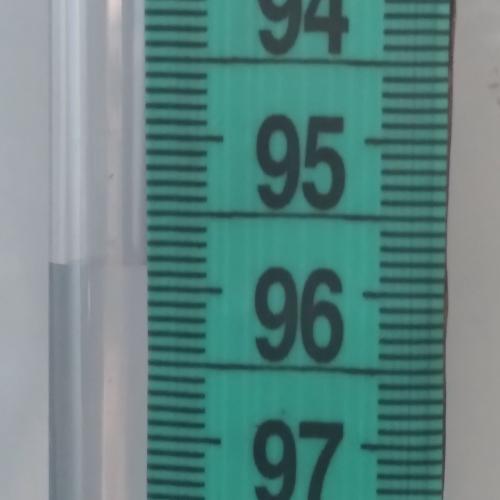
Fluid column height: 95.9 cm